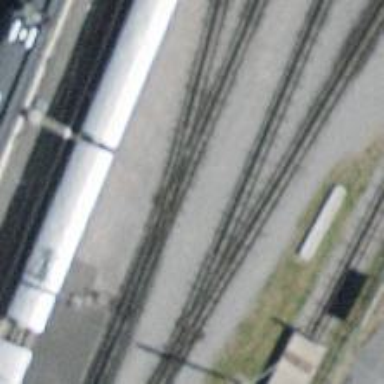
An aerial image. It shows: Narrow-gauge railway yard with electrified contact lines.